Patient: sex F, age 82
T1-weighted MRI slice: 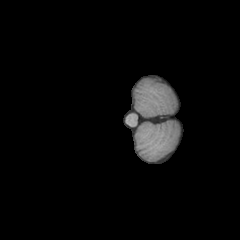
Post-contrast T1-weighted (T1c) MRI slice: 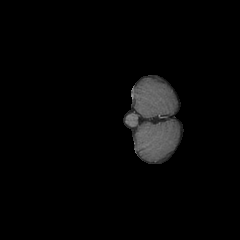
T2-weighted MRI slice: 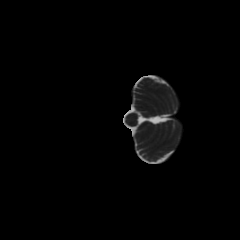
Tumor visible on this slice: no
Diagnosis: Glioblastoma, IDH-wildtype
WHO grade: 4